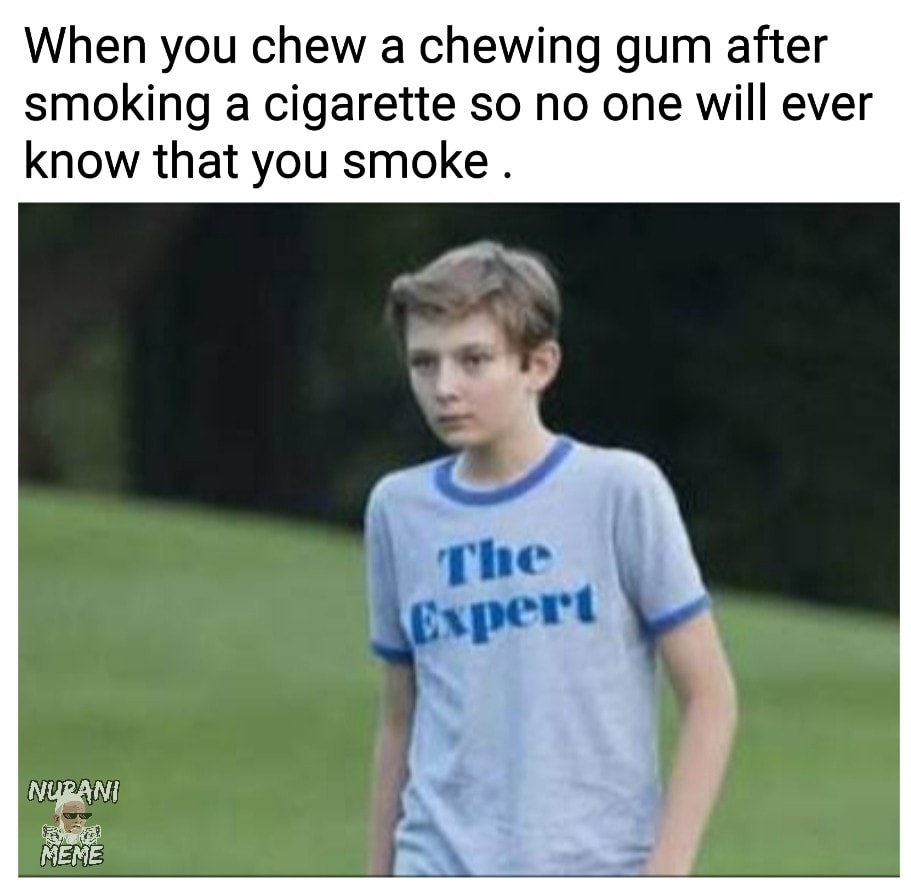
Caption: When you chew a chewing gum after smoking a cigarette so no one will ever know that you smoke .
Label: non-hate